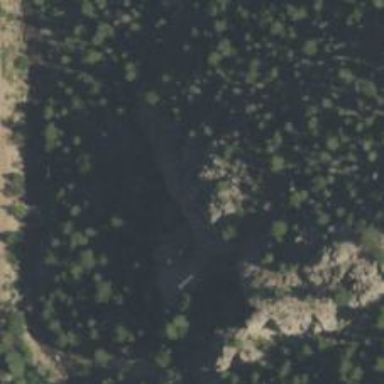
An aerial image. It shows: Craggy cliff ideal for climbing.